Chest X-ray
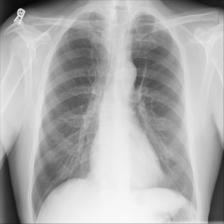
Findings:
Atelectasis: negative
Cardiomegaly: negative
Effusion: negative
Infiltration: positive
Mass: negative
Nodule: negative
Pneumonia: negative
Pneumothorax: negative
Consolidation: negative
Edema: negative
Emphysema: negative
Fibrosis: positive
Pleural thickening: negative
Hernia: negative